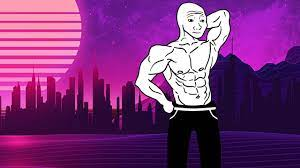
Label: 5_Wojak_with_Background